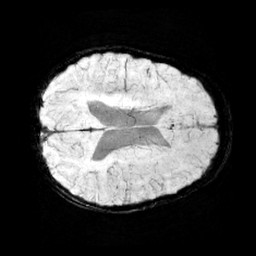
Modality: minIP
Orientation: axial
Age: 9
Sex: male
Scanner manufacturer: siemens
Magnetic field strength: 3 T
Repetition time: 0.027 s
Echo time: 0.02 s